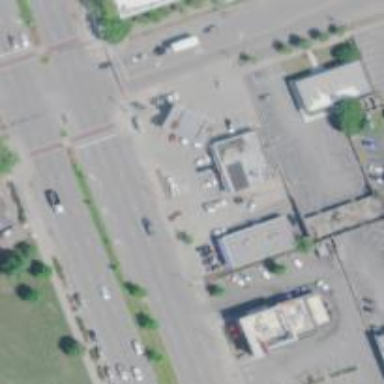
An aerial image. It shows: Convenience shop.